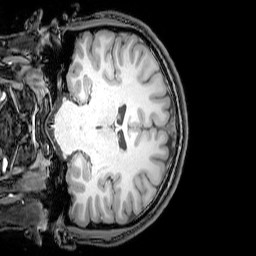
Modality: T1w
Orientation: coronal
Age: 22
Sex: male
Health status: healthy
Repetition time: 0.081 s
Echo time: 0.037 s